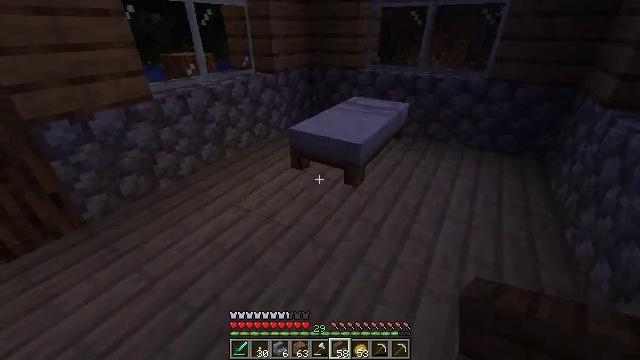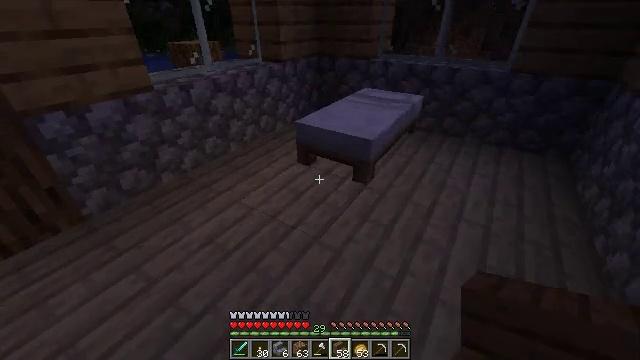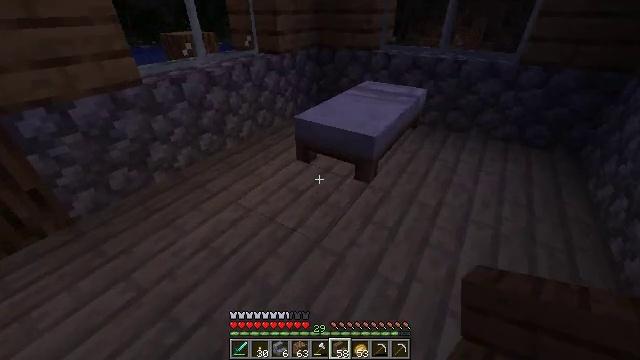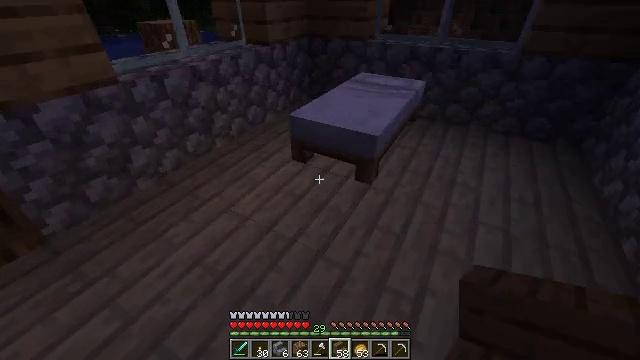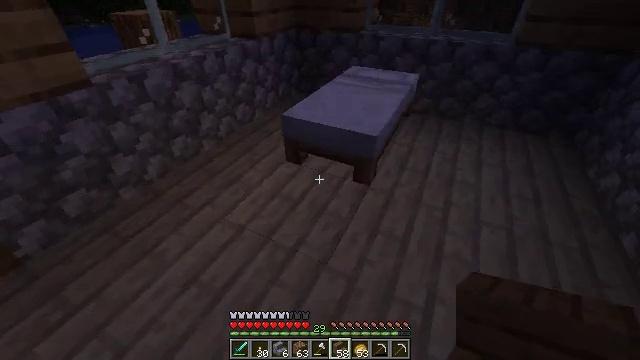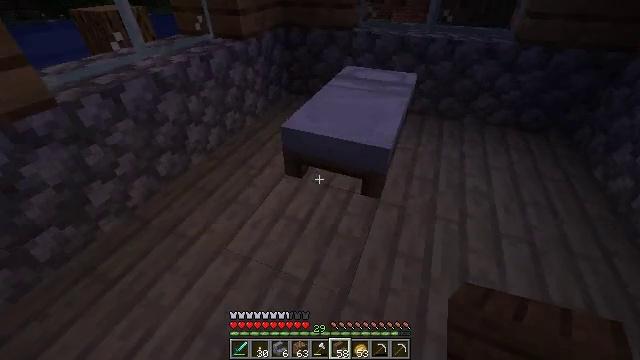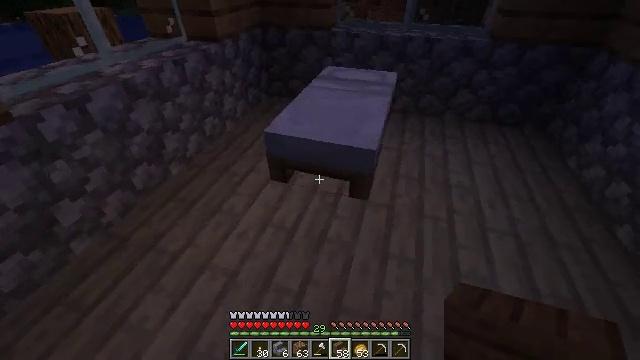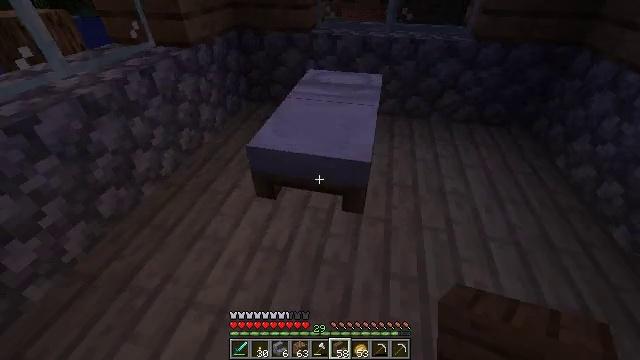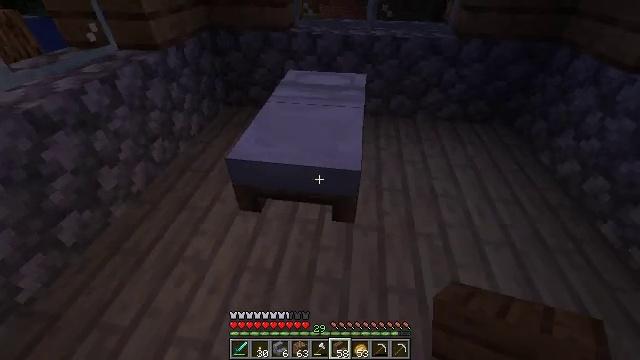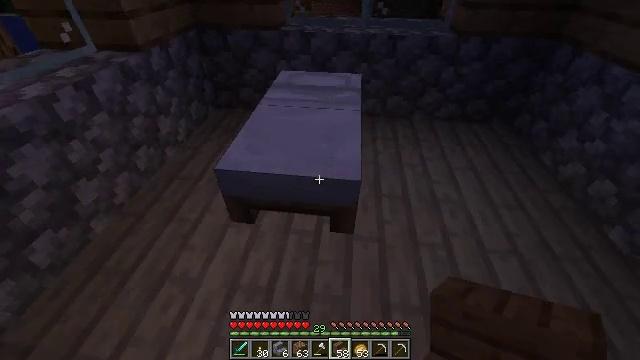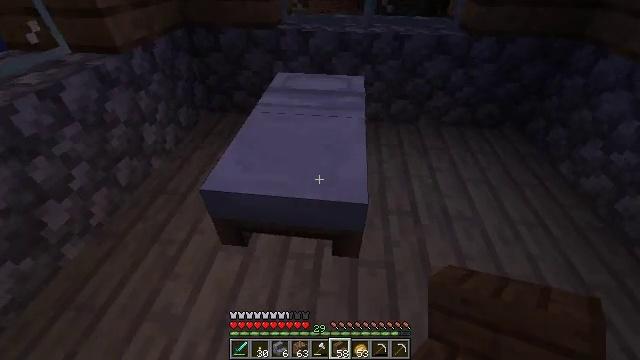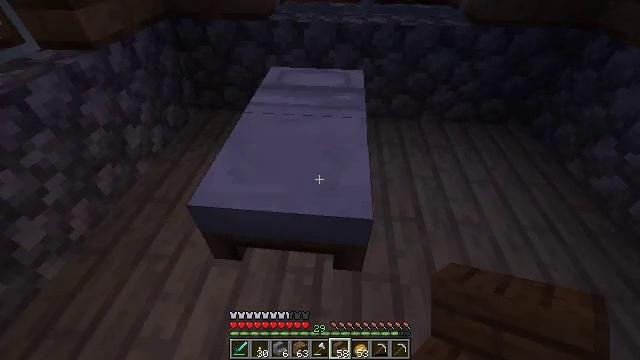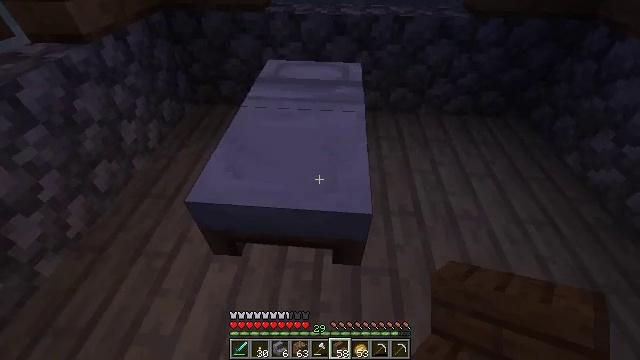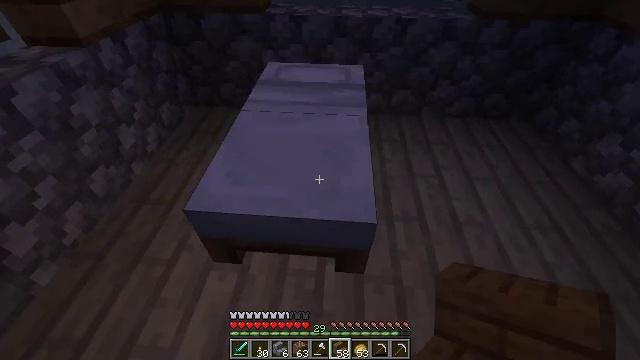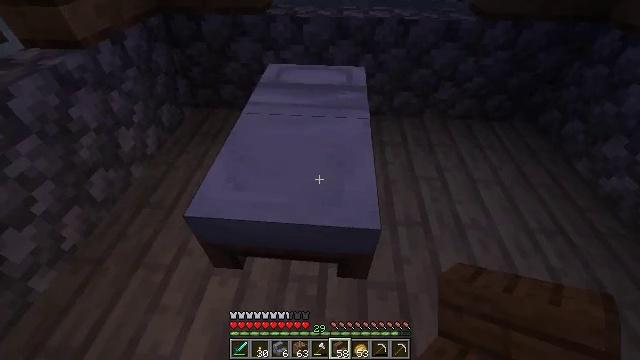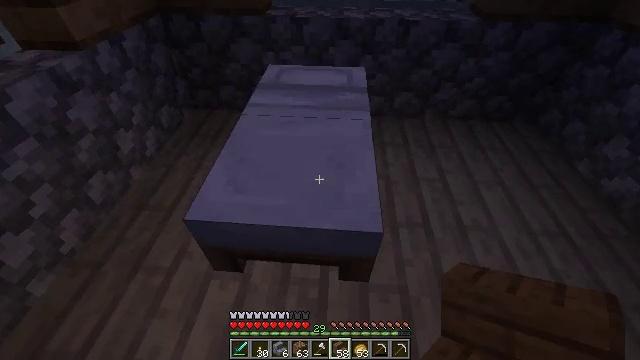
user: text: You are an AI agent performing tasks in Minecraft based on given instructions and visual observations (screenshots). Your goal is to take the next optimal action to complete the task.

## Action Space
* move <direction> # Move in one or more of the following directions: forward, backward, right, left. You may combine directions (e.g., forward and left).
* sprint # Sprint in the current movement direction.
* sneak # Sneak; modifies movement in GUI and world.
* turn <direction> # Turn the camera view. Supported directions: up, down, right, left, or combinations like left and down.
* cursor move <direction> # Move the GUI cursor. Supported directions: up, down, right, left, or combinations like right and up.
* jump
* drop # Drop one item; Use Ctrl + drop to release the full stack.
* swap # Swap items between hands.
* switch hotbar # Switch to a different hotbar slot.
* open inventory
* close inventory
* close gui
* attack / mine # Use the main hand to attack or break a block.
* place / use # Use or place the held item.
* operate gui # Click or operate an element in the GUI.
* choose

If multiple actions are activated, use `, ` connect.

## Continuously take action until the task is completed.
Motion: motion action
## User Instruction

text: Obtain stone by smelting cobblestone in the furnace.
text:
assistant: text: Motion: move forward, turn left and down
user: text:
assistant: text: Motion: move forward and move left, turn down
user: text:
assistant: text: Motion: move forward and move left, turn right and down
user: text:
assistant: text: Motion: move forward and move left, turn right and down
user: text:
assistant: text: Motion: move forward and move left, turn right and down
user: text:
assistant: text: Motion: move forward, turn right
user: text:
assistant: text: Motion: move forward, turn right
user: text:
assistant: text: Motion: move forward, turn right
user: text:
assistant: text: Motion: move forward, turn right
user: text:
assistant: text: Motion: move forward
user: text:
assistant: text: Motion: turn right and down
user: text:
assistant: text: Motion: turn down
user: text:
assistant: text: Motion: no_op
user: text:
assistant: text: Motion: no_op
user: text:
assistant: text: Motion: no_op
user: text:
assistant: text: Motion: no_op
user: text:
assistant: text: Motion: use / place
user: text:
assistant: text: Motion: use / place
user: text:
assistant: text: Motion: use / place
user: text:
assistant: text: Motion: no_op
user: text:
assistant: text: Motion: no_op
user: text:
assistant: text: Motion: no_op
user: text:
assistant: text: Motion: no_op
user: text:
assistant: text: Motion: no_op
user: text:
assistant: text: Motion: no_op
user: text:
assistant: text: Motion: no_op
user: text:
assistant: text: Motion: no_op
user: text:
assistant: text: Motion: no_op
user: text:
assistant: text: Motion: no_op
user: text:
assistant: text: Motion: no_op